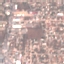
Land use / land cover class: Residential